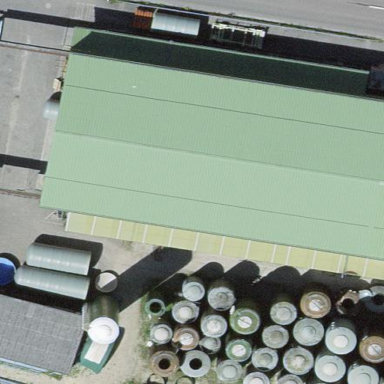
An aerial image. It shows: Warehouse building.